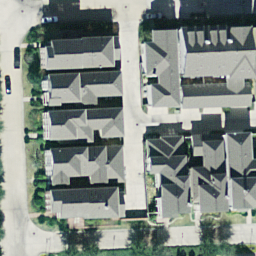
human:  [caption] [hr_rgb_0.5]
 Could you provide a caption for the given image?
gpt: It is a dense residential area with lots of houses arranged neatly and some roads go through them .

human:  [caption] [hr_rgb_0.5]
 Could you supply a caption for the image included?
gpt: This is a dense residential area .

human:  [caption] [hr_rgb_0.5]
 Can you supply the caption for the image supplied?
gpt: There are lots of houses arranged neatly and some roads go through them .

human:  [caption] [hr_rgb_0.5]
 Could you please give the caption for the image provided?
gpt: Lots of houses arranged neatly and some roads go through them .

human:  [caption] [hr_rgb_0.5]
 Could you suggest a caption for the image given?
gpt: Lots of houses arranged neatly and some roads go through them .